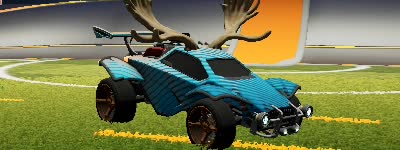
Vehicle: octane